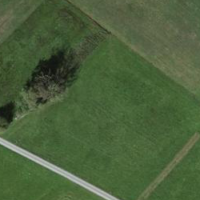
EUNIS habitat code: 21
Species observed at this site:
Silene dioica
Ajuga reptans